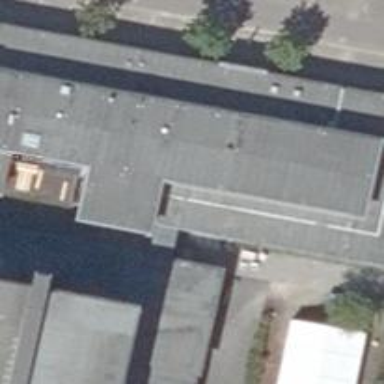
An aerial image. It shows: Commercial building.